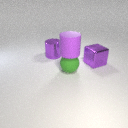
large purple rubber cylinder above large green rubber sphere